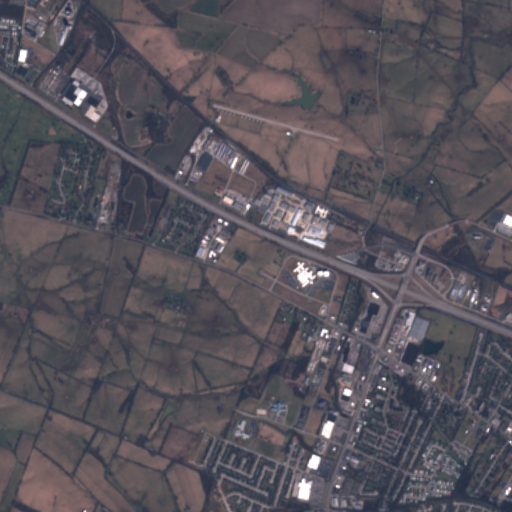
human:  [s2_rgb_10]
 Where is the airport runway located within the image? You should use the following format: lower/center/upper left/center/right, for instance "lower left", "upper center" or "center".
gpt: The airport runway is located in the upper center of the image.
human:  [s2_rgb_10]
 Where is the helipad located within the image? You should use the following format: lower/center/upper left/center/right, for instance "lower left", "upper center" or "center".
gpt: The helipad is located in the center of the image.
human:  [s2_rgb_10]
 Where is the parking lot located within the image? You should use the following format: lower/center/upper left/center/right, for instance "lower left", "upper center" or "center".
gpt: The parking lot is located in the lower center of the image.
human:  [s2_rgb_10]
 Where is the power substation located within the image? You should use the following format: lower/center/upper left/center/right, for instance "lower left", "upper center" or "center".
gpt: The power substation is located in the upper left of the image.
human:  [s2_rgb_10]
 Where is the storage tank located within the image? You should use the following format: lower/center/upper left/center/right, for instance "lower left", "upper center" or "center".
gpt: The storage tank is located in the upper left of the image.
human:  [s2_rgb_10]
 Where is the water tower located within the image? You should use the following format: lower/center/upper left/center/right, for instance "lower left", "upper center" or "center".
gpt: The water tower is located in the center of the image.
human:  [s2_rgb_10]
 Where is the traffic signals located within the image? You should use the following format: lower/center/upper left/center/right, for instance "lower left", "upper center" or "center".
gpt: The traffic signals is located in the lower right of the image.
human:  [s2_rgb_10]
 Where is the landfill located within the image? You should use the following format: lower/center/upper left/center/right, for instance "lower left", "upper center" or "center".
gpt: There is no landfill in the image.